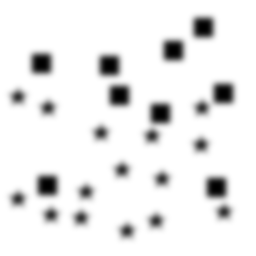
Squares: 9
Triangles: 0
Stars: 15
Total shapes: 24